九年级 · 解析几何
(8 分) 如图, 一个圆形喷水池的中央坚直安装了一个柱形喷水装置 $O A, \mathrm{~A}$ 处的喷头向外喷水, 水流在各个方向上沿形状相同的抛物线路径落下, 水流喷出的高度 $y(\mathrm{~m})$ 与水平距离 $x(\mathrm{~m})$ 之间的关系式是 $y=-x^{2}+2 x+\frac{5}{4}(x>0)$.

(1)喷头 $\mathrm{A}$ 离地面 $O$ 的高度是多少?

(2)水流喷出的最大高度是多少?

(3)若不计其他因素, 水池的半径 $O B$ 至少为多少, 才能使喷出的水流不落在池外?

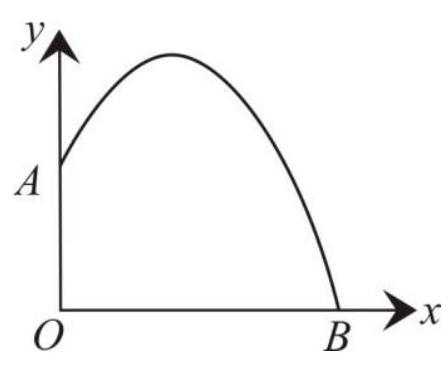
答案:  (1) $\frac{5}{4}$

(2) $\frac{9}{4}$

(3)当 $O B=\frac{5}{2}$ 米时, 水流不落在池外

解析: (1) 喷头 A 离地面 $O$ 的高度是二次函数与 $y$ 的交点, 由此即可求解;

（2）水流喷出的最大高度是二次函数的顶点坐标的纵坐标，由此即可求解;

（3）水池的半径 $O B$ 是当二次函数 $y=0$ 时，自变量的值, 由此即可求解.

【详解】(1) 解: 根据题意得, $y=-x^{2}+2 x+\frac{5}{4}(x>0)$, 当 $x=0$ 时, $y=\frac{5}{4}$,

$\therefore$ 喷头 $\mathrm{A}$ 离地面 $O$ 的高度是 $\frac{5}{4}$ 米.

（2）解: $y=-x^{2}+2 x+\frac{5}{4}=-(x-1)^{2}+\frac{9}{4}$,

$\therefore$ 二次函数的顶点坐标是 $\left(1, \frac{9}{4}\right)$,

$\therefore$ 水流喷出的最大高度是 $\frac{9}{4}$ 米.

(3) 解: 原二次函数变形得, $-x^{2}+2 x+\frac{5}{4}=0$, 即 $4 x^{2}-8 x-5=0$, 解方程得, $x_{1}=-\frac{1}{2}, x_{2}=\frac{5}{2}$, $\because x>0$
$\therefore x=\frac{5}{2}$, 即当 $O B=\frac{5}{2}$ 米时, 水流不落在池外.

【点睛】本题主要考查二次函数一实际问题的综合应用, 掌握二次函数图像的特点是解题的关键.